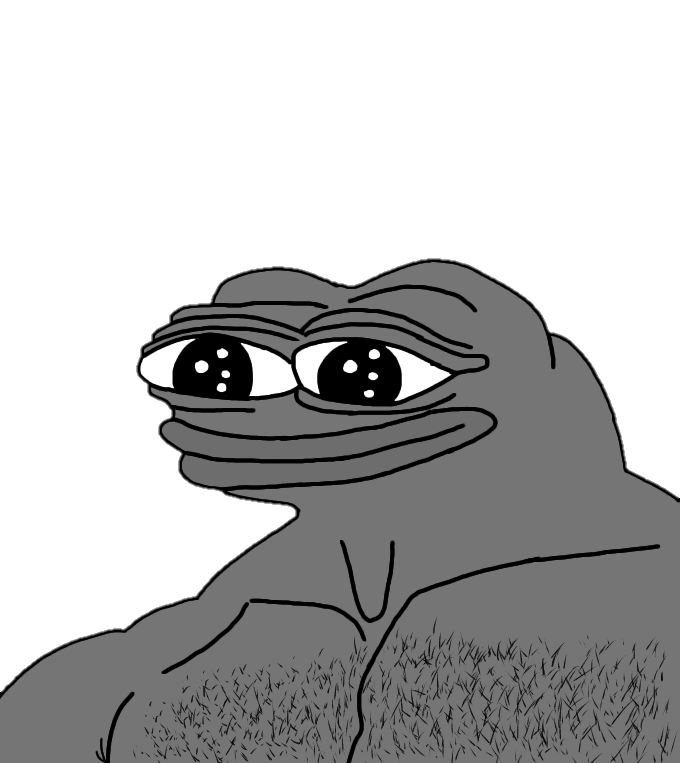
Label: 5_Pepe